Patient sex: M
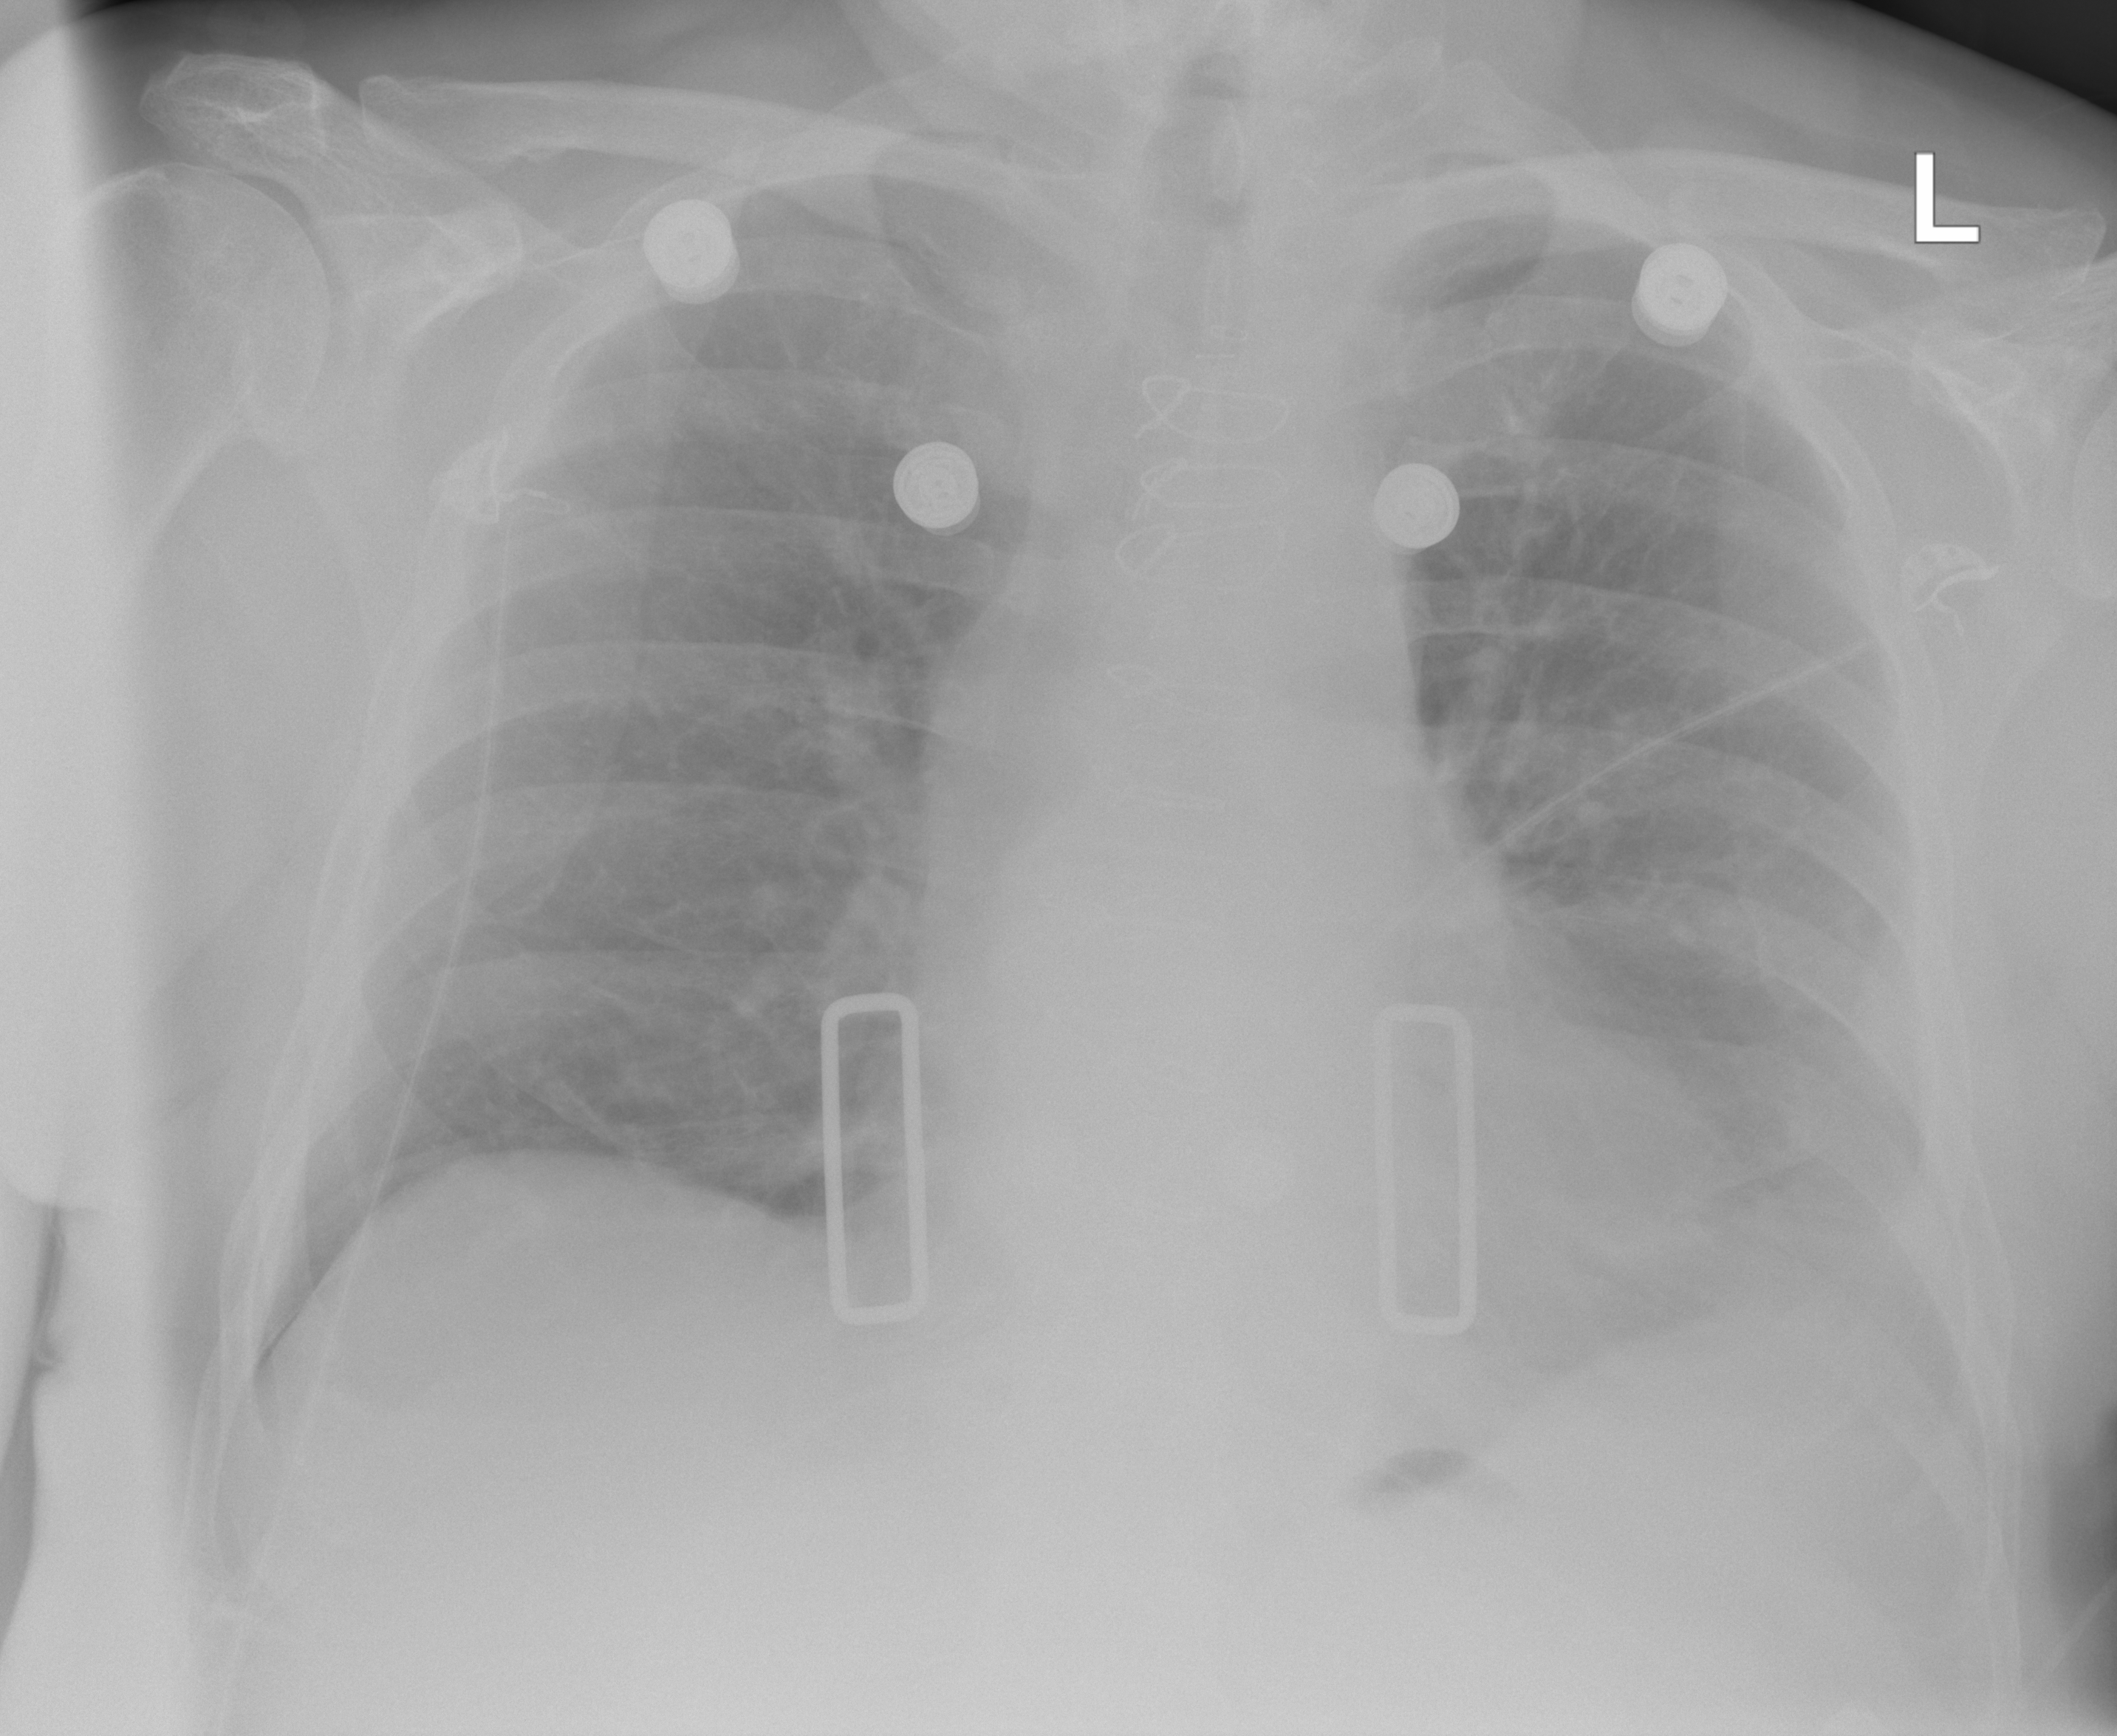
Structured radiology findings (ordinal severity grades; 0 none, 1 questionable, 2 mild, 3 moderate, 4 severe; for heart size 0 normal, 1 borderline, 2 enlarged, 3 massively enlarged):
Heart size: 2
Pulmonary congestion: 0
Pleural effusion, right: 0
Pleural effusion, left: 2
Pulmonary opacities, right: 0
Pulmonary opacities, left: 0
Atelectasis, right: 1
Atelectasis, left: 2